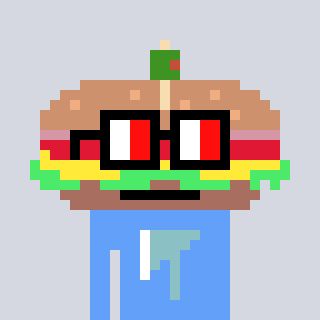
a pixel art character with square glasses with black frames and red eyes, a sandwich-shaped head and a blue-colored body on a cool background